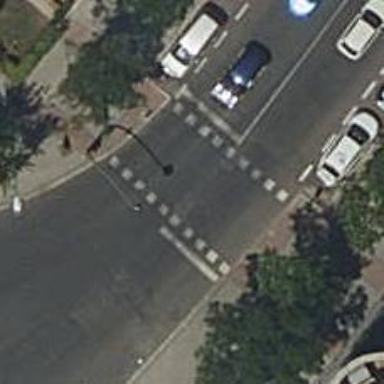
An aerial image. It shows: Footway crossing equipped with traffic signals.